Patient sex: F
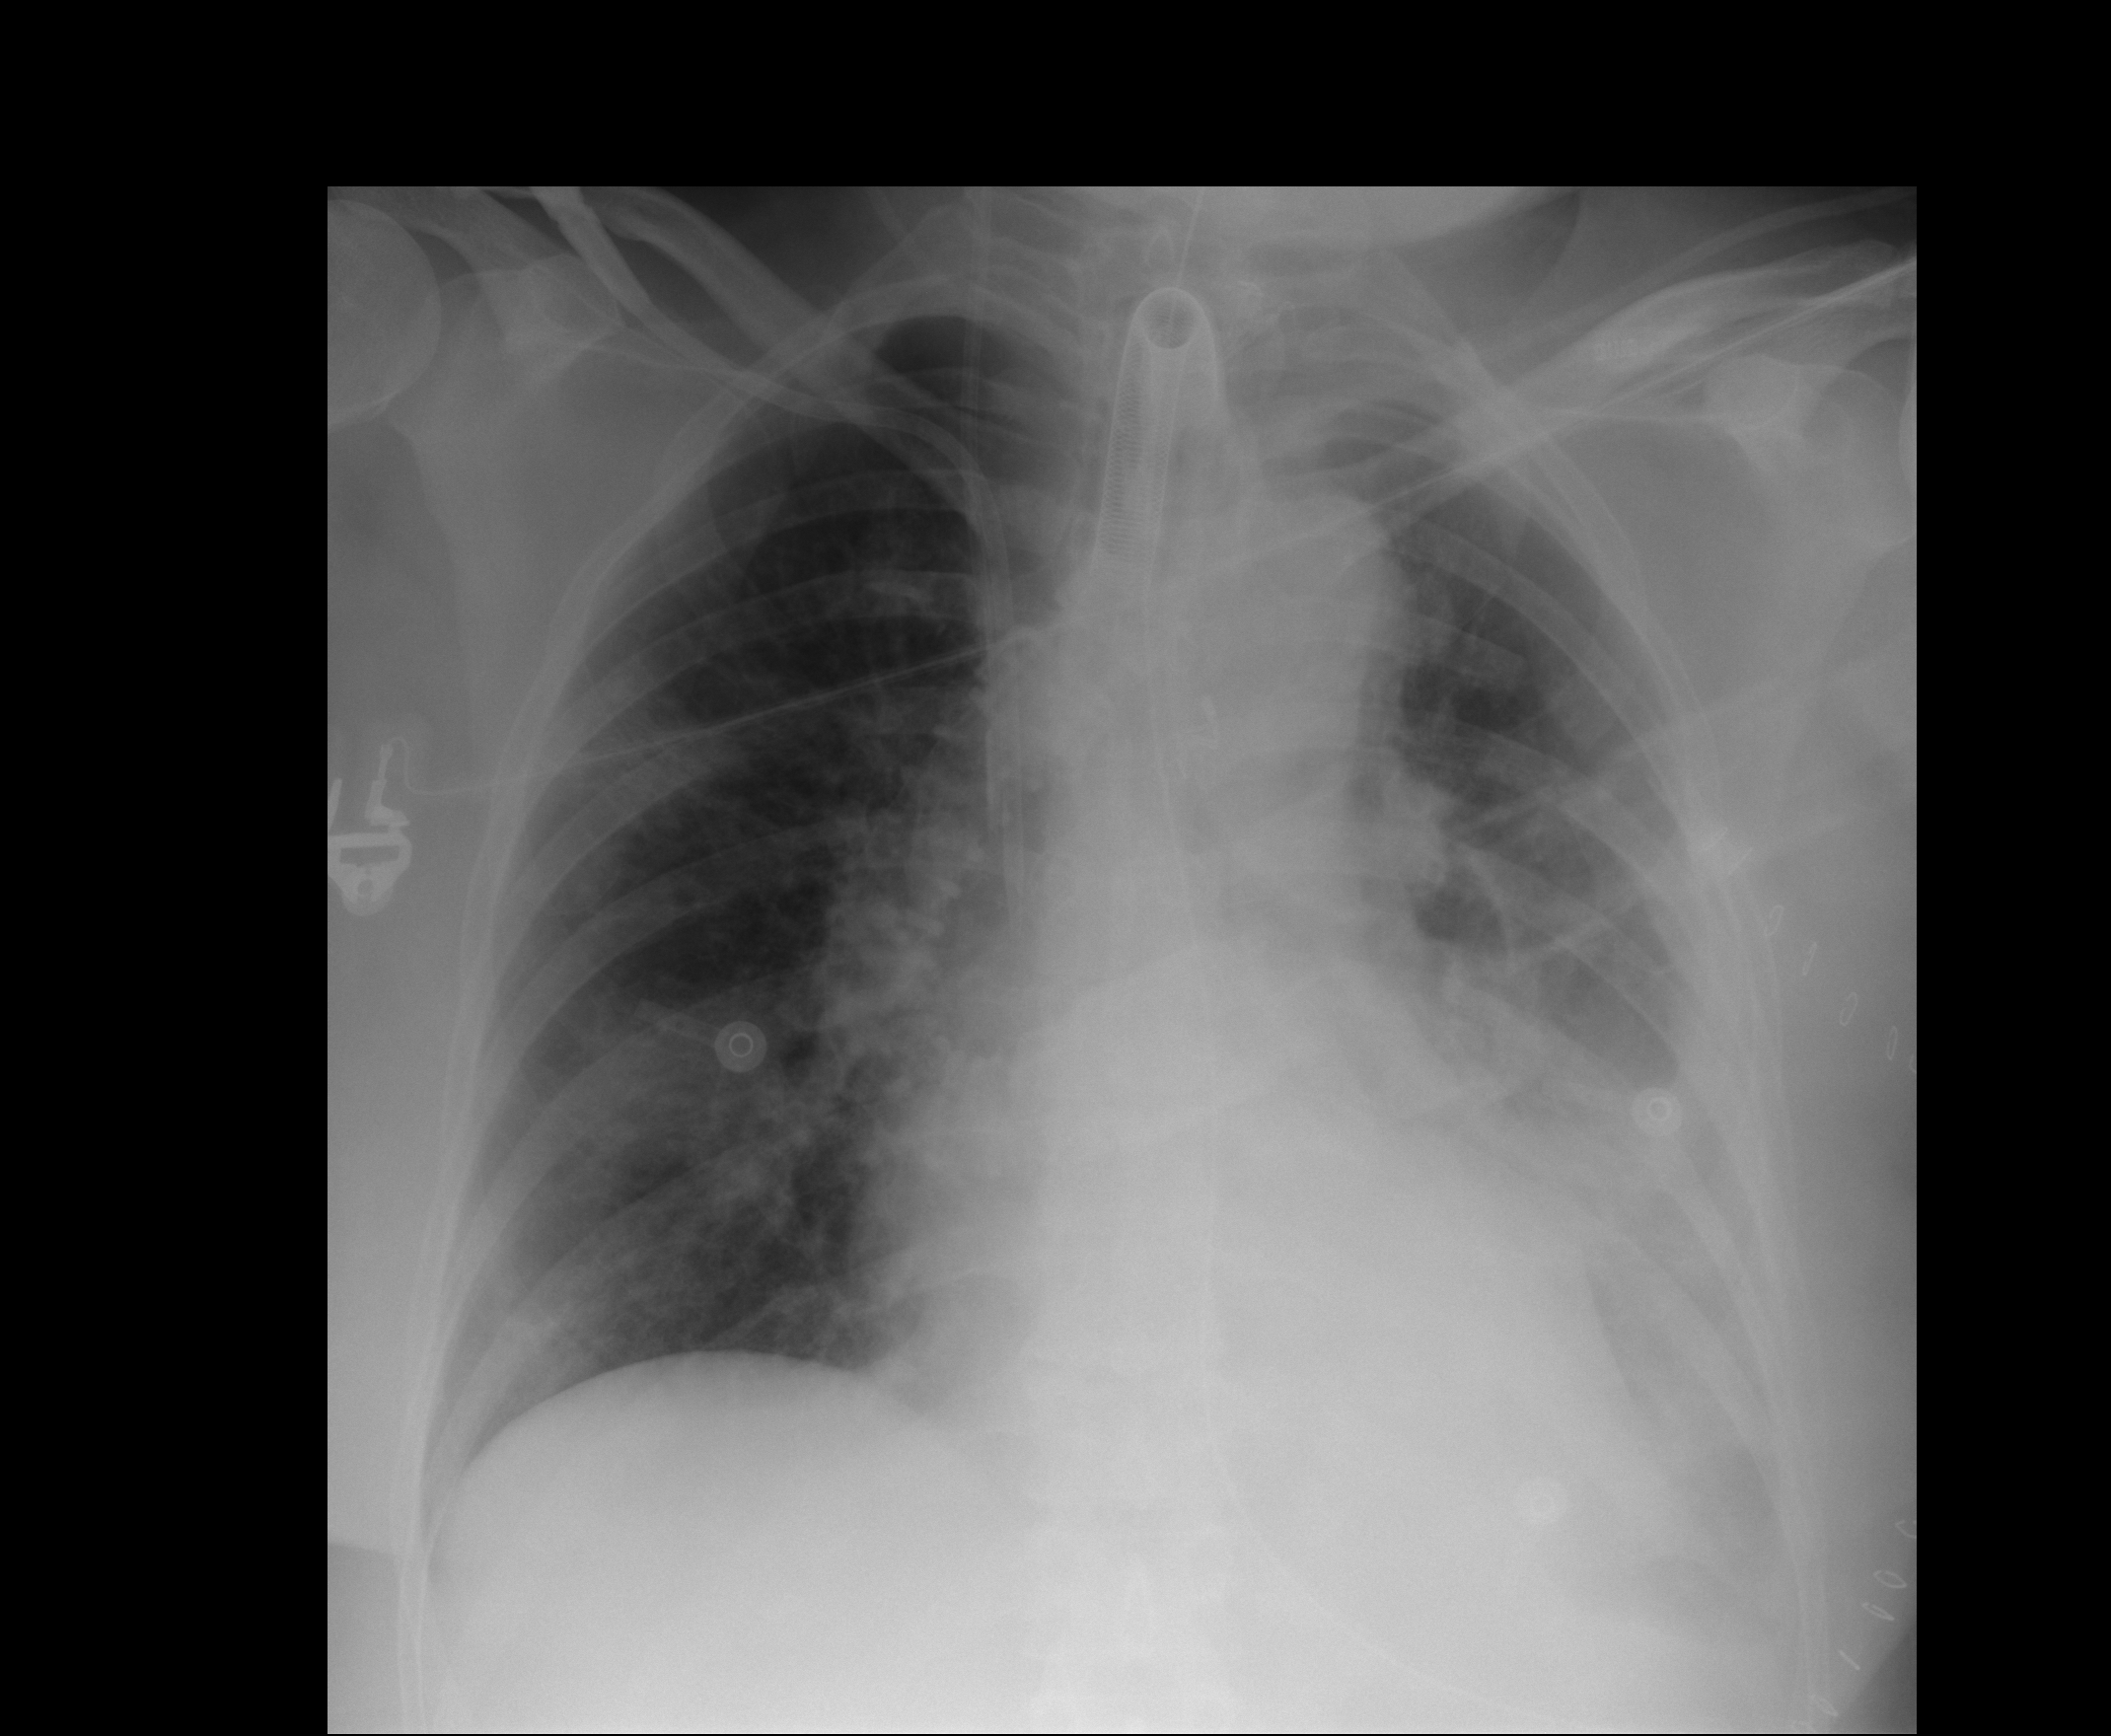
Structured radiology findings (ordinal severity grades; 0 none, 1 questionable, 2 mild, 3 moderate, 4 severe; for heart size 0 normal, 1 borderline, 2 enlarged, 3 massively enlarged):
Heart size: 0
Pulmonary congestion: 2
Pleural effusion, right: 1
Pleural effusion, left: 2
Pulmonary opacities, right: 2
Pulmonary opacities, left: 1
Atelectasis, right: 2
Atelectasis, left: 2